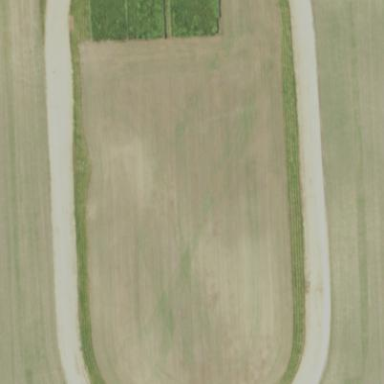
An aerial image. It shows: Bridleway.